Question: How to exclude all records for PUID from the result when A.PUID = B.EUID and A.PID <> B.LID

'''
PUID PID PCODE
100 1003 RG
200 1006 CA
200 1007 CA
300 1008 RG
'''
'''
EUID LID ECODE
100 1003 RG
100 1004 RG
100 1005 RG
200 1006 CA
300 1009 RG
'''
'''
PUID PID ECODE
300 1008 RG
'''
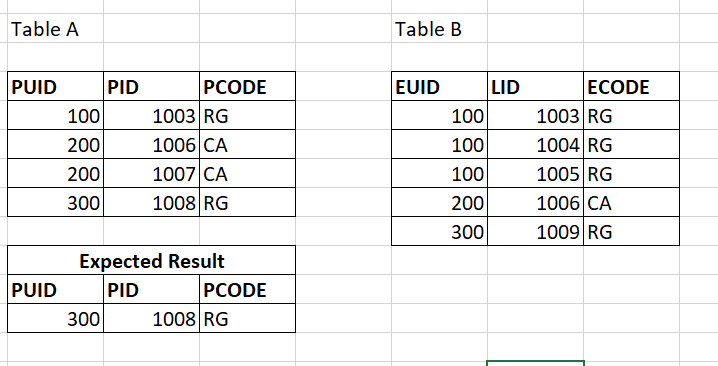
Answer: You can try the below - <URL>
'''
select A.* from A
join
(
select A.puid
from A left join B on A.puid=B.puid and A.pid=B.pid
group by A.puid having sum(case when B.pid is null then 0 else 1 end)=0
)X on A.puid=X.puid
'''